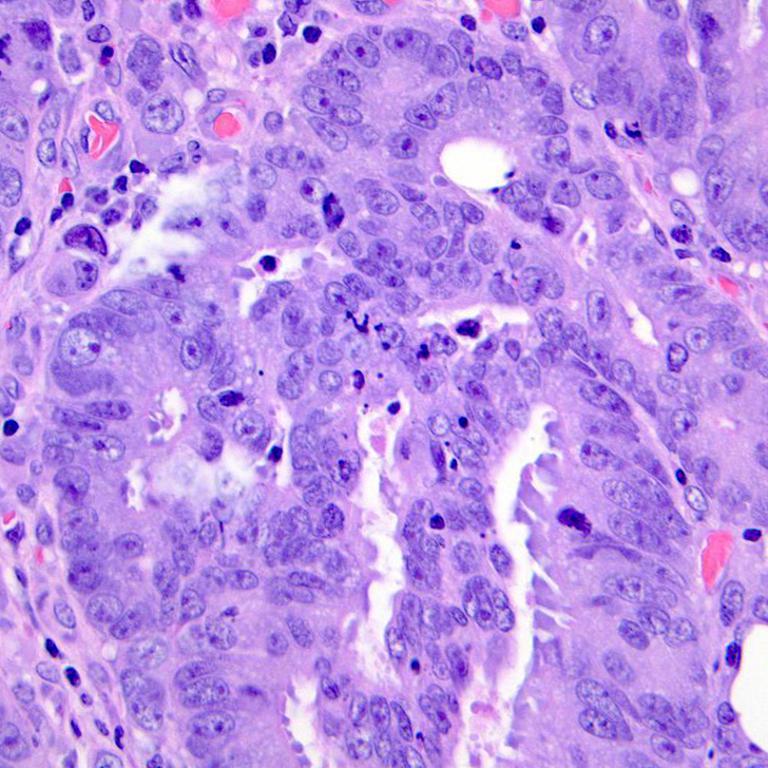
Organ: colon
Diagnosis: adenocarcinomas